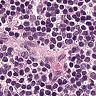
Metastatic tissue present: no